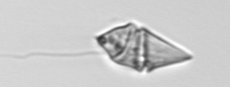
Label: Gyrodinium